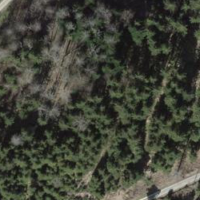
EUNIS habitat code: 43
Species observed at this site:
Lysimachia vulgaris